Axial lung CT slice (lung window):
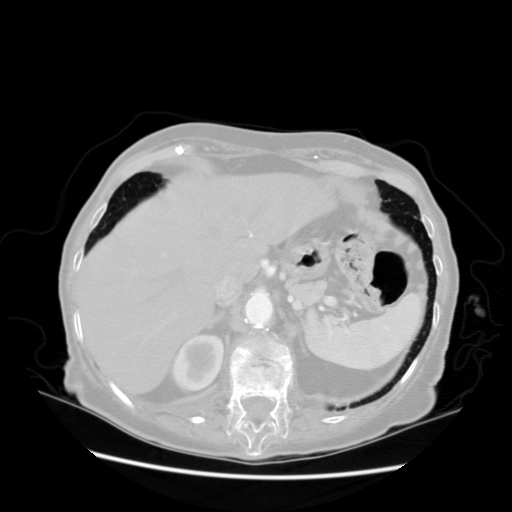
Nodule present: no